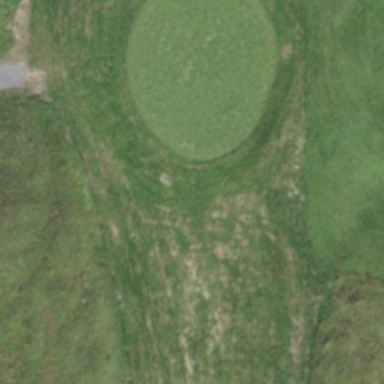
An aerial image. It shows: Green golf area with grass land use.